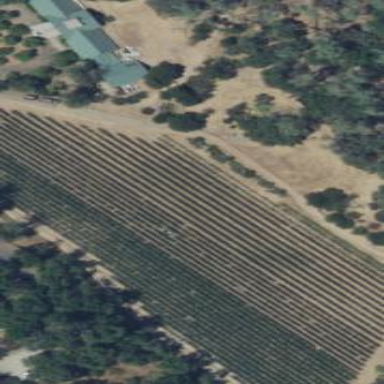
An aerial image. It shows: Vineyard where grapes are grown.